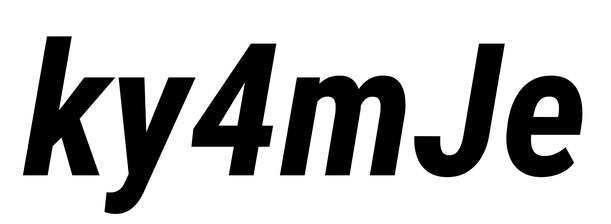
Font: Roboto-Italic_Condensed_Bold_Italic